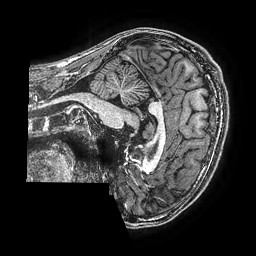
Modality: T1w
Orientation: sagittal
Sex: male
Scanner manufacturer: ge
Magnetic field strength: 3 T
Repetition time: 0.00766 s
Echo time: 0.003476 s